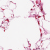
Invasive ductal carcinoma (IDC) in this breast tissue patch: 0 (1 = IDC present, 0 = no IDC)